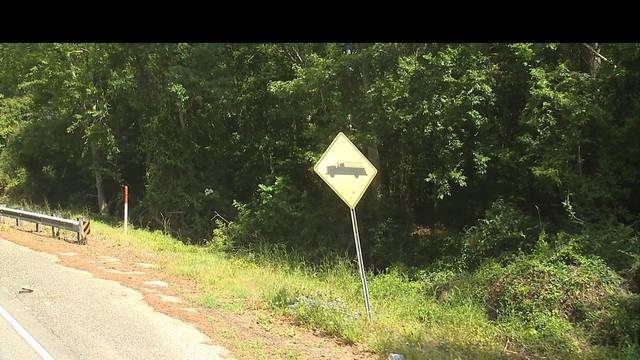
Region: United States
Coordinates: 30.337, -90.002